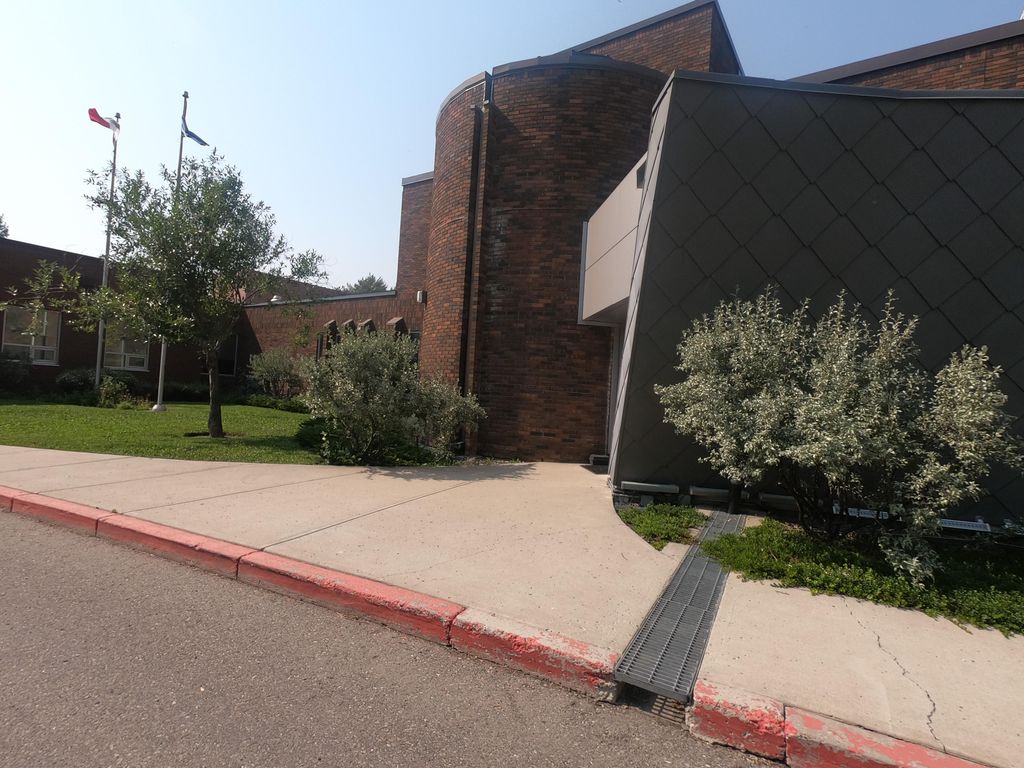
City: calgary